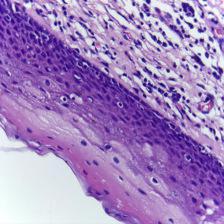
Diagnosis: Normal